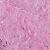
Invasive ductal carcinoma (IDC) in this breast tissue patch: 0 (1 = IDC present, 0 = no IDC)